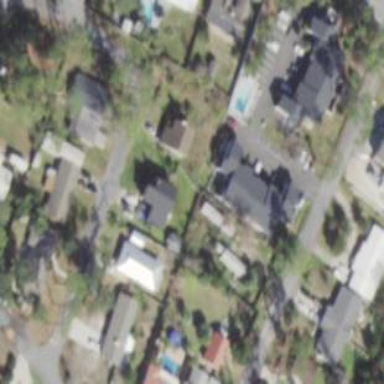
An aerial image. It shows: Residential area consisting of single-family homes.